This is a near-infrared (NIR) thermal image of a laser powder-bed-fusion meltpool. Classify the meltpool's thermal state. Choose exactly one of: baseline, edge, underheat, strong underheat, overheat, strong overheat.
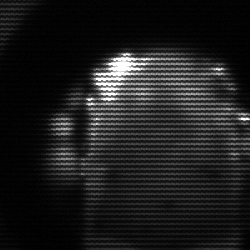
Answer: baseline